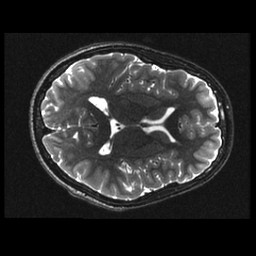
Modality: T2w
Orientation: axial
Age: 13
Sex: male
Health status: ill
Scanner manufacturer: ge
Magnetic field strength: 3 T
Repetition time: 7.5 s
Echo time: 0.1015 s